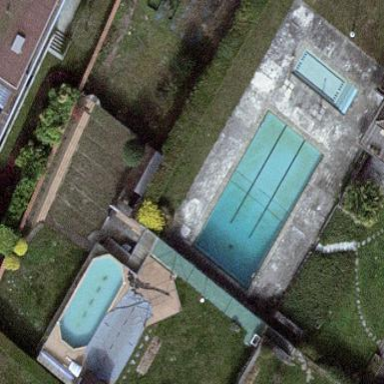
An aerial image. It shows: Swimming pool located in leisure land.